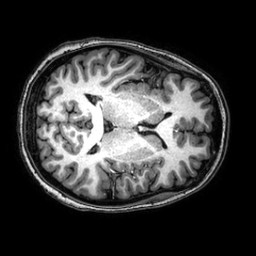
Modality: T1w
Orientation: axial
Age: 21
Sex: female